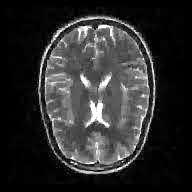
Label: notumor